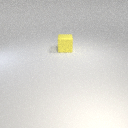
large yellow rubber cube